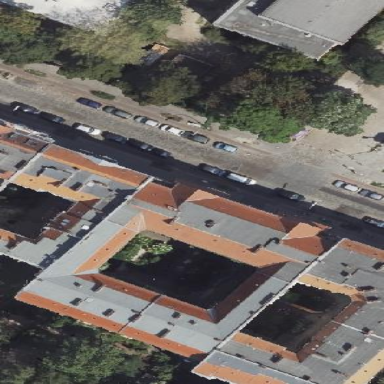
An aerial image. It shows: Residential area with sett surface.